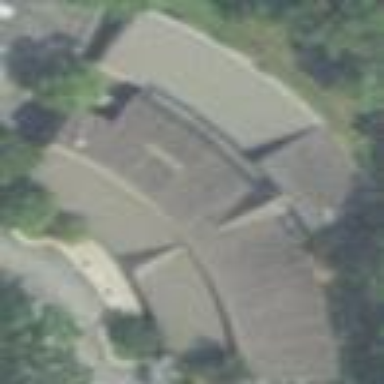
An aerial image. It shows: Building that serves as library.